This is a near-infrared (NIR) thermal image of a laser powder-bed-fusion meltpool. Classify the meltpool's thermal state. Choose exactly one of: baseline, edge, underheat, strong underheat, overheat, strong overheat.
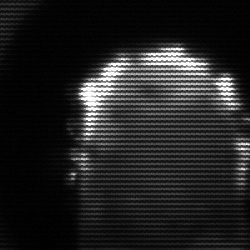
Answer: baseline